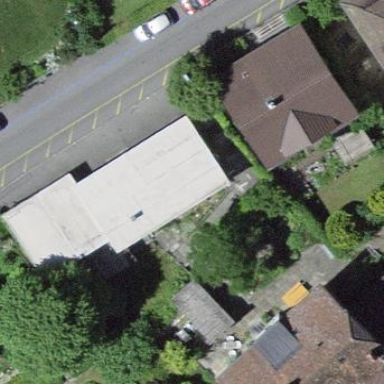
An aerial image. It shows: Group of garages.